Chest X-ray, PA view. Patient: 40 years old, sex M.
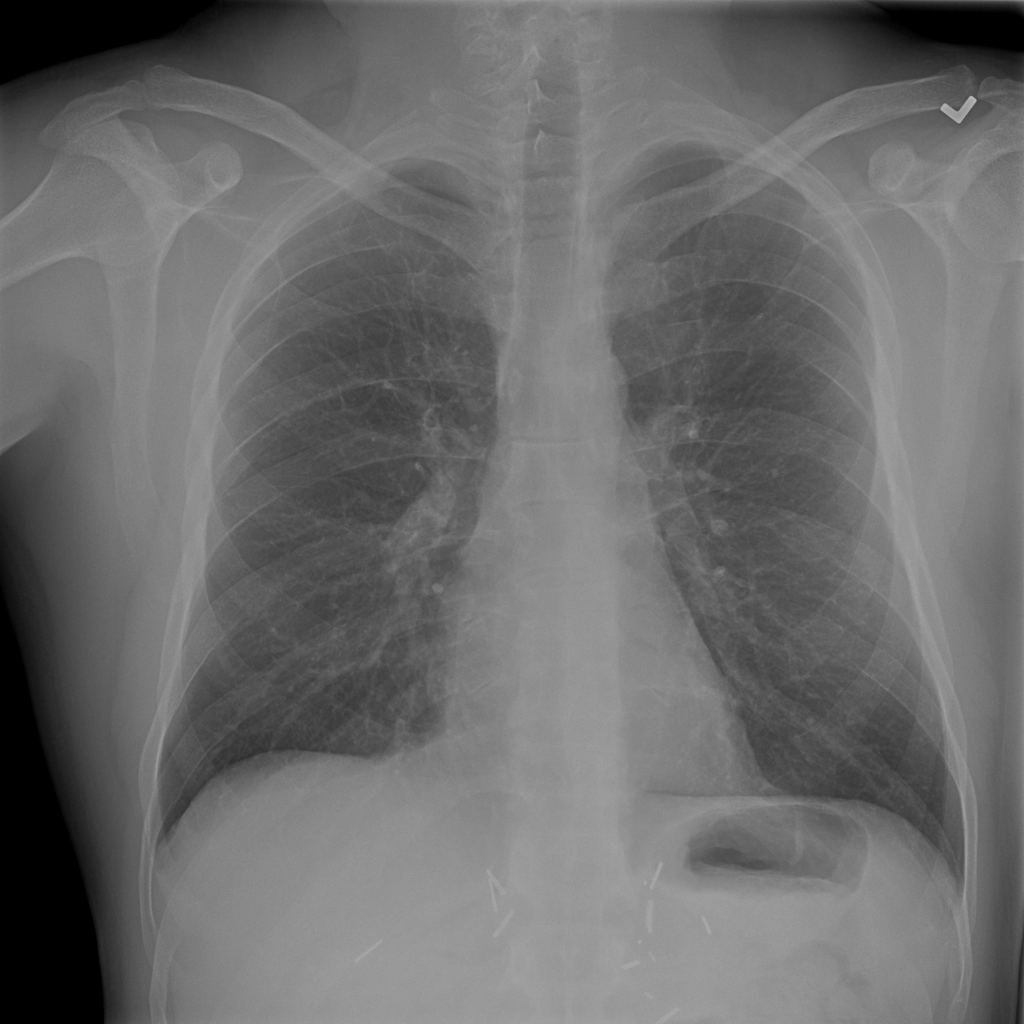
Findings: No Finding